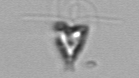
Label: Pyramimonas_longicauda